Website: apple
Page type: payment
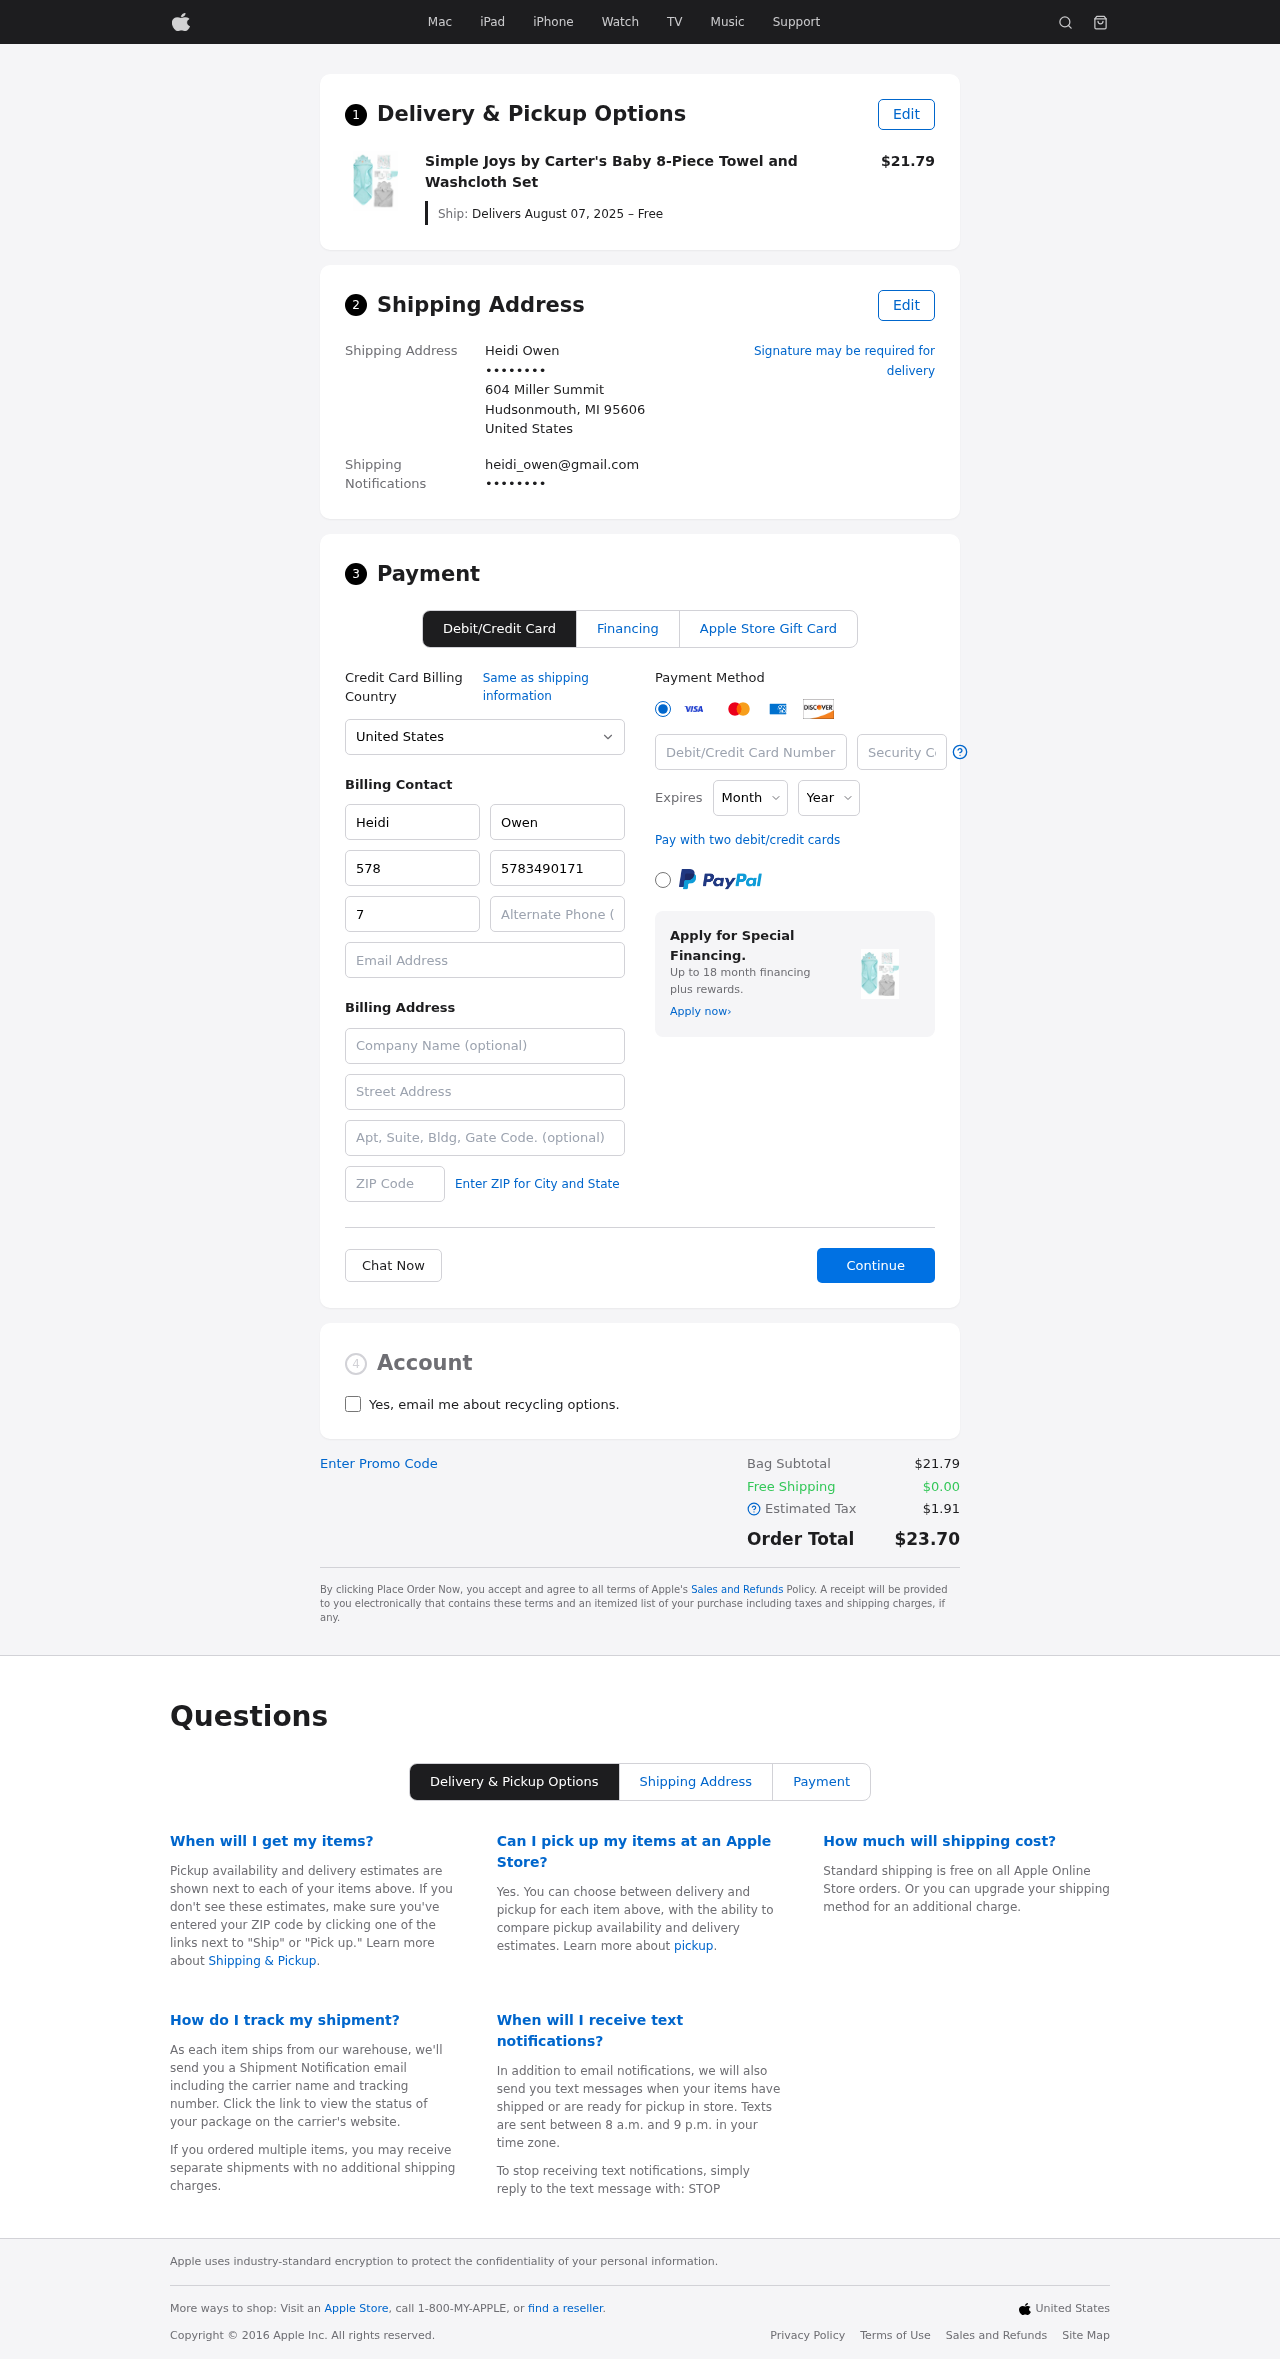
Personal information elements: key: PII_CARD_CVV
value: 626
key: PII_CARD_EXPIRY_MONTH
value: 10
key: PII_CARD_EXPIRY_YEAR
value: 27
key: PII_CARD_NUMBER
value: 2224 1747 5129 8562
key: PII_CITY_STATE_ZIP
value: Hudsonmouth, MI 95606
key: PII_COMPANY
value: Thomas and Sons
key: PII_COUNTRY
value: United States
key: PII_EMAIL
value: heidi_owen@gmail.com
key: PII_EMAIL2
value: heidi_owen@gmail.com
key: PII_FIRSTNAME
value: Heidi
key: PII_FULLNAME
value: Heidi Owen
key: PII_LASTNAME
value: Owen
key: PII_PHONE3
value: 5783490171
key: PII_PHONE_ALT
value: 7024263746
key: PII_PHONE_ALT_AREA
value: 702
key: PII_PHONE_AREA
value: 578
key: PII_SECURITY_CODE
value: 45255
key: PII_STREET
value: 604 Miller Summit
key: PII_PHONE
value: ••••••••
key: PII_PHONE2
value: ••••••••
Product elements: key: PRODUCT1_NAME
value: Simple Joys by Carter's Baby 8-Piece Towel and Washcloth Set
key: PRODUCT1_PRICE
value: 21.79
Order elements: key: ORDER_DELIVERY_DATE
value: Delivers August 07, 2025 – Free
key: ORDER_SUBTOTAL
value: $21.79
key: ORDER_SHIPPING_COST
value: $0.00
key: ORDER_TAX
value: $1.91
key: ORDER_TOTAL
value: $23.70